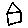
Label: house